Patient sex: F
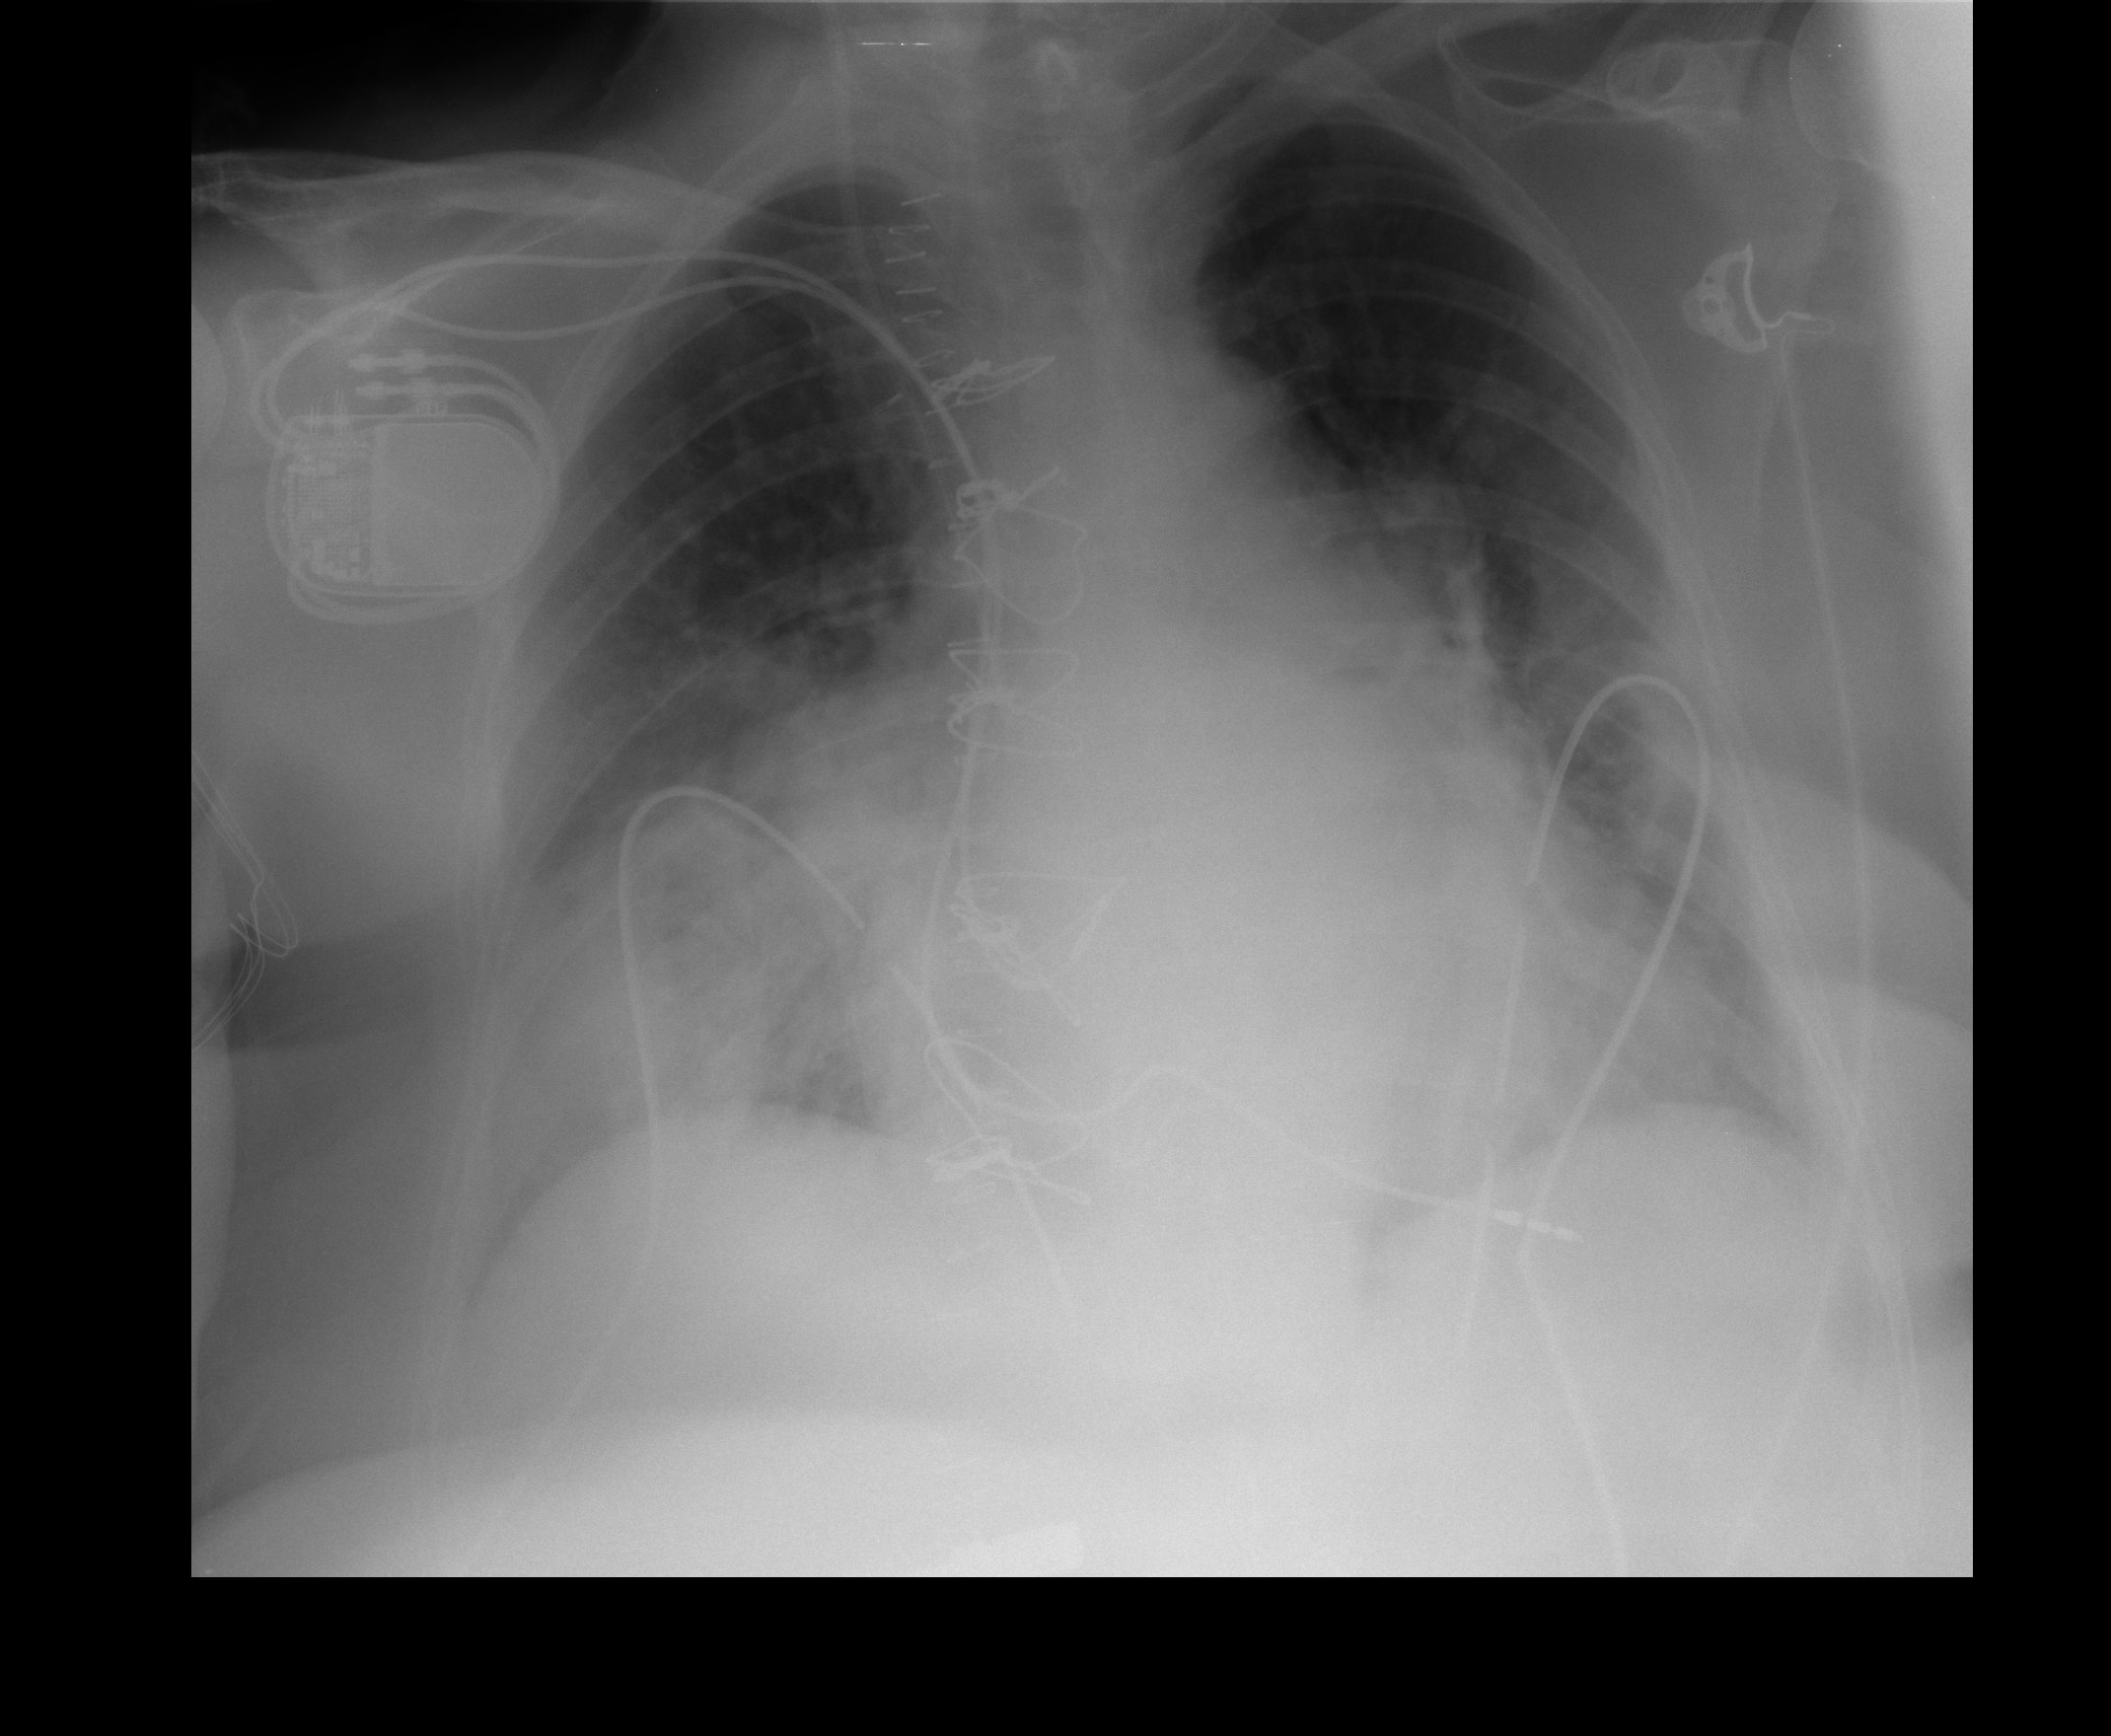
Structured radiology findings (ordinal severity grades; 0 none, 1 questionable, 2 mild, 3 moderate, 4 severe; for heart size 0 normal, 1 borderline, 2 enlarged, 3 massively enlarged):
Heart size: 2
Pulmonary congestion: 2
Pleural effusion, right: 2
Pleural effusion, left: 2
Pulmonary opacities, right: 3
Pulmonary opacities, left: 2
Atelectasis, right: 2
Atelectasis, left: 2